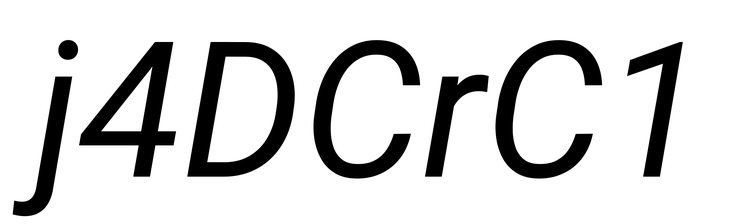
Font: Roboto-Italic_Italic